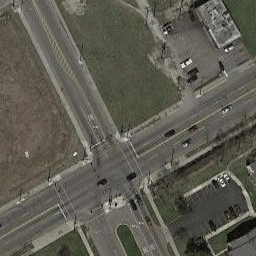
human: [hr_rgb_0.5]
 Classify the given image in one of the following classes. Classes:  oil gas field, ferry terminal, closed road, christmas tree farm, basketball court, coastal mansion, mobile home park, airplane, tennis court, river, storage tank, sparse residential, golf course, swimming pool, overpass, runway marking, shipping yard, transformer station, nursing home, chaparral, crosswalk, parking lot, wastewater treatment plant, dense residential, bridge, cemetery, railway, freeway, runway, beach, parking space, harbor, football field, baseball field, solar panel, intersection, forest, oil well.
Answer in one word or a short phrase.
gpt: intersection